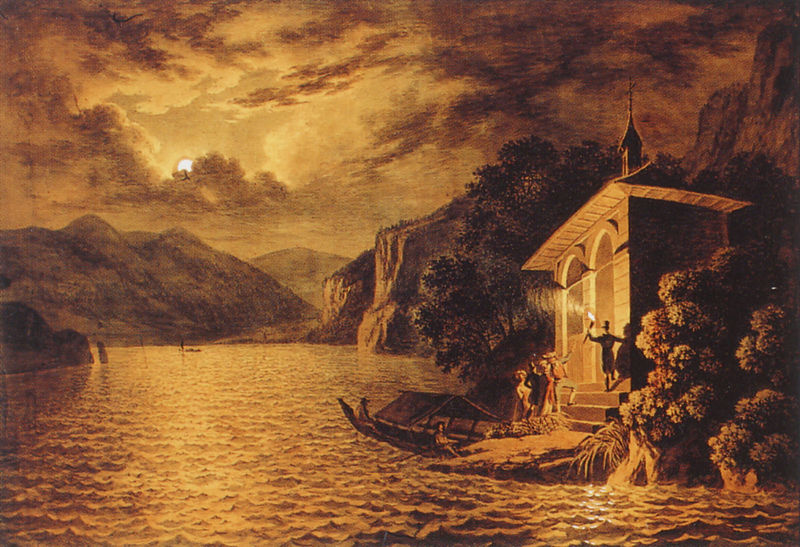
Titel: Tells Kapelle am Vierwladstättersee
Künstler: Franz Niklaus König
Institution: Bern, Kunstmuseum
Schlagwörter: baum, felsen, gemälde, himmel, mann, meer, schatten, wasser, wolken, bäume, fluss, gelb, landschaft, menschen, see, ufer, braun, frau, licht, männer, nacht, orange, schwarz, zeichnung, gebäude, haus, leute, zylinder, hügel, natur, wind, büsche, gewässer, kirche, sonne, personen, pflanzen, tal, wald, boot, boote, kahn, turm, helldunkel, nachthimmel, schiff, wellen, fischer, berge, einschnitt, grafik, figuren, romantik, treppe, ruderer, rudern, stufen, abendrot, bögen, mond, kreuz, türmchen, mondschein, arkaden, villa, kapelle, pavillon, fähre, fjord, fackel, mondnacht, barke, stiege, ausland, besuchen, 1900, refflex, fährhaus